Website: macys
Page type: cart
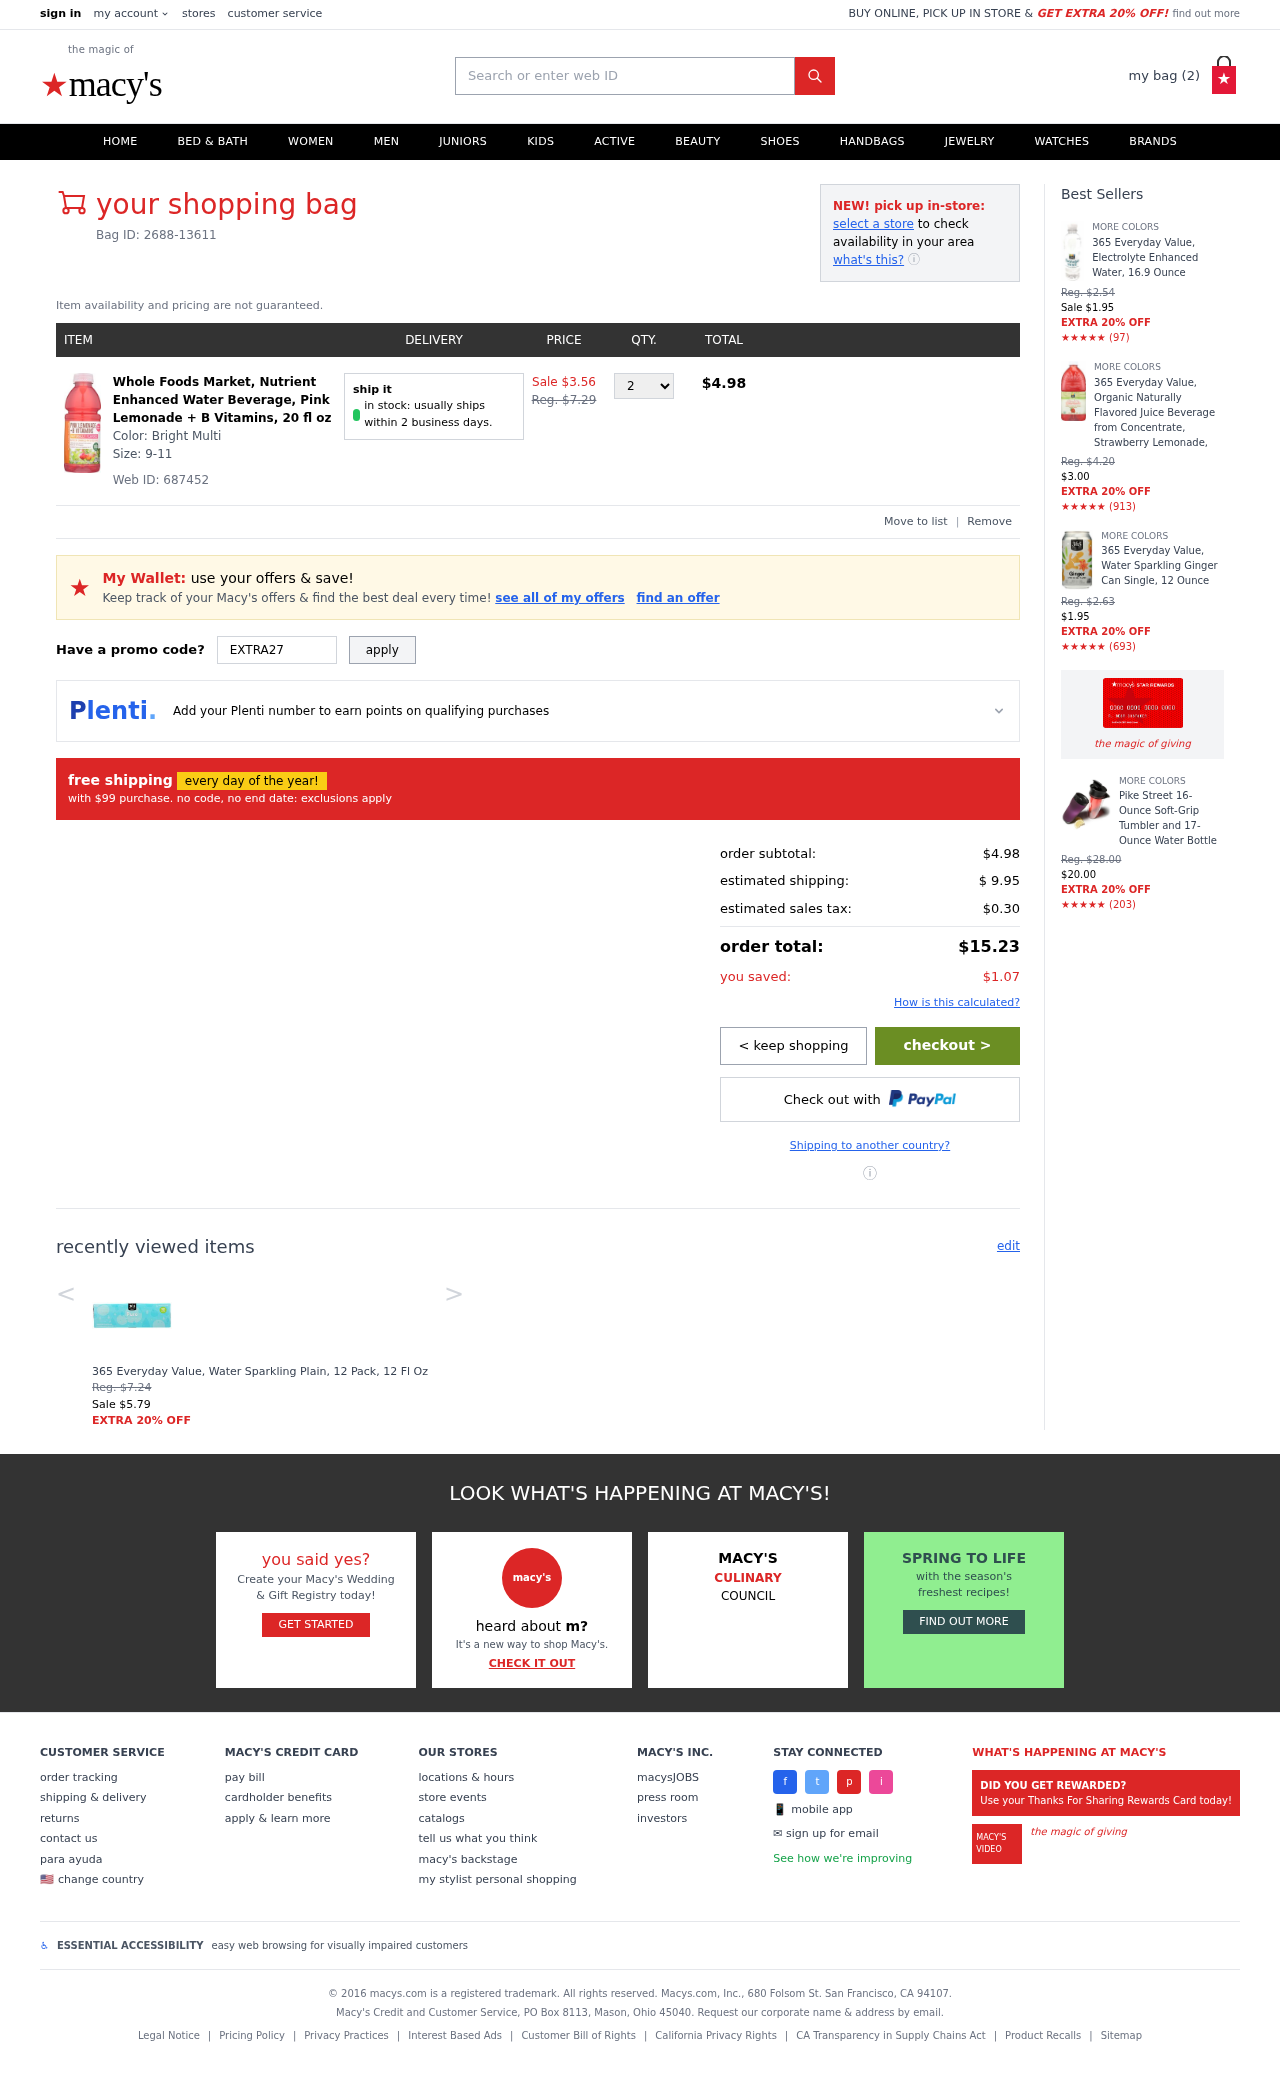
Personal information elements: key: PII_PROMO_CODE
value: EXTRA27
Product elements: key: PRODUCT1_NAME
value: Whole Foods Market, Nutrient Enhanced Water Beverage, Pink Lemonade + B Vitamins, 20 fl oz
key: PRODUCT1_PRICE
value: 2.49
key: PRODUCT1_QUANTITY
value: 2
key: PRODUCT2_NAME
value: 365 Everyday Value, Water Sparkling Plain, 12 Pack, 12 Fl Oz
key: PRODUCT2_PRICE
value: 5.79
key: PRODUCT3_NAME
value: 365 Everyday Value, Electrolyte Enhanced Water, 16.9 Ounce
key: PRODUCT3_NUM_RATINGS
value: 97
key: PRODUCT3_PRICE
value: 1.95
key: PRODUCT4_NAME
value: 365 Everyday Value, Organic Naturally Flavored Juice Beverage from Concentrate, Strawberry Lemonade,
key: PRODUCT4_NUM_RATINGS
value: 913
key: PRODUCT4_PRICE
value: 3
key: PRODUCT5_NAME
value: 365 Everyday Value, Water Sparkling Ginger Can Single, 12 Ounce
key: PRODUCT5_NUM_RATINGS
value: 693
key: PRODUCT5_PRICE
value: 1.95
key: PRODUCT6_NAME
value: Pike Street 16-Ounce Soft-Grip Tumbler and 17-Ounce Water Bottle
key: PRODUCT6_NUM_RATINGS
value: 203
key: PRODUCT6_PRICE
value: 20
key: PRODUCT1_ORIGINAL_PRICE
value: Sale $3.56
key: PRODUCT1_TOTAL
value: $4.98
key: PRODUCT2_ORIGINAL_PRICE
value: Reg. $7.24
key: PRODUCT3_ORIGINAL_PRICE
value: Reg. $2.54
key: PRODUCT3_RATING
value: ★★★★★
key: PRODUCT4_ORIGINAL_PRICE
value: Reg. $4.20
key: PRODUCT4_RATING
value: ★★★★★
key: PRODUCT5_ORIGINAL_PRICE
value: Reg. $2.63
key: PRODUCT5_RATING
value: ★★★★★
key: PRODUCT6_ORIGINAL_PRICE
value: Reg. $28.00
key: PRODUCT6_RATING
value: ★★★★★
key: PRODUCT_WEB_ID
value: Web ID: 687452
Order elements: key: ORDER_NUM_ITEMS
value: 2
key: ORDER_BAG_ID
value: Bag ID: 2688-13611
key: ORDER_SUBTOTAL
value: $4.98
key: ORDER_SHIPPING_COST
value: $ 9.95
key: ORDER_TAX
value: $0.30
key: ORDER_TOTAL
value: $15.23
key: ORDER_SAVINGS
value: $1.07
Search elements: key: HEADER_SEARCH
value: Search or enter web ID